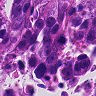
Metastatic tissue present: yes